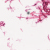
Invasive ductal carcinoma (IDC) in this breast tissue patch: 0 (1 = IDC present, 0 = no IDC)